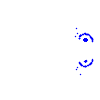
Particle: pion